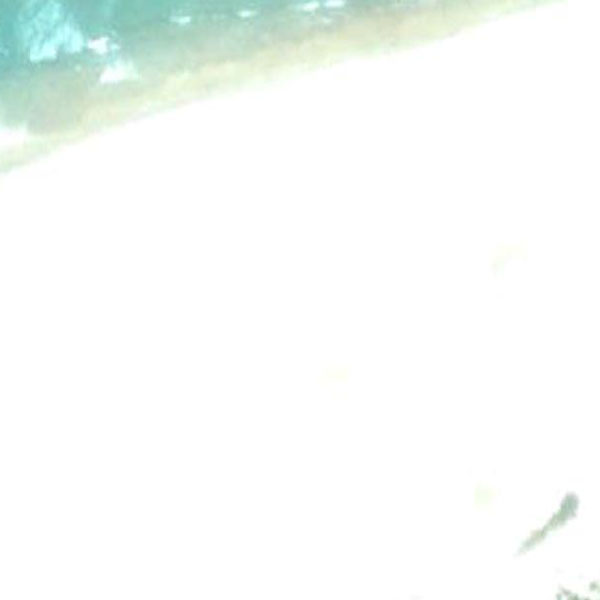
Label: Beach